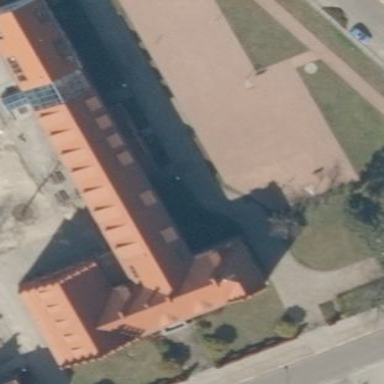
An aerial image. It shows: School building or complex.